Question: I'm trying to generate a PDF via code because not all actual PDF .NET libraries support the new Windows Runtime for Windows/Windows Phone 8.1.
The PDF is saved correctly, with only a bug of stream position count that I can fix easily, but, as you can see, the text doesn't wrap if line is too long.

I tried with PDF NewLine char (
), but C# automatically convert it in the input string
Also, I can't understand the position of lines or objects to put into the document, because I follow this <URL>.
This is the code of PDF generated:
'''
http://pastebin.com/ZkZmbJdM
'''
(Sorry if I use Pastebin, but using this editor Code function the code seems to be unformatted for special characters used for it)
Where am I doing wrong?
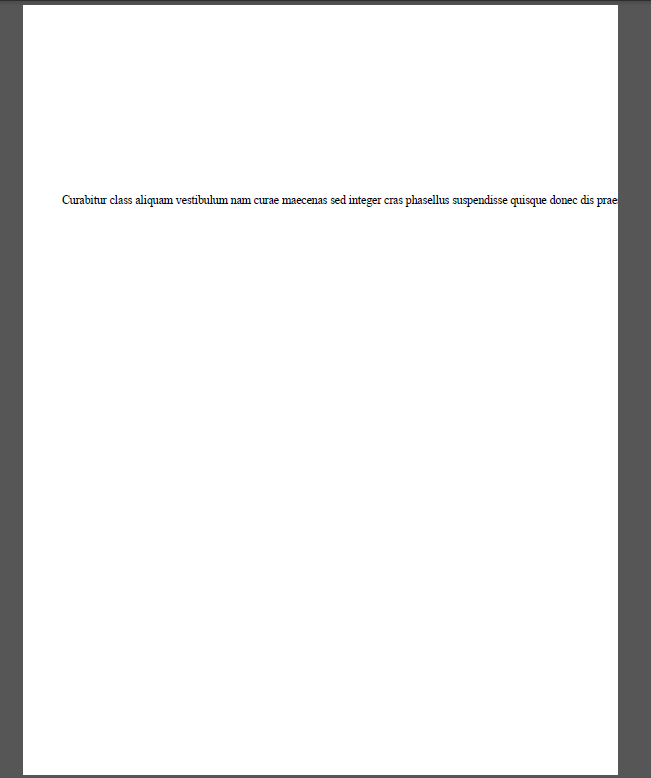
Answer: PDF is a graphical format trying to make you think it's a document format. But nope, it's just like drawing with GDI+ for instance. This is the reason why it can achieve the same rendered output across many platforms/programs/etc as opposed to text flow formats like doc/docx. And also, this is why it can really render anything.
So, as opposed to document formats, it is the responsibility of the program that generates the PDF to get the layout right. Think of it just as if you'd draw with GDI+.
In documents like docx or html, it's the rendering program that has to do the layout work. With such document, you just write text and the viewer will take care of laying it out.
Your PDF library certainly has the necessary code to measure the text length. Maybe even it has some code to provide some layout capabilities. You'll have to use these functions to do the layout.